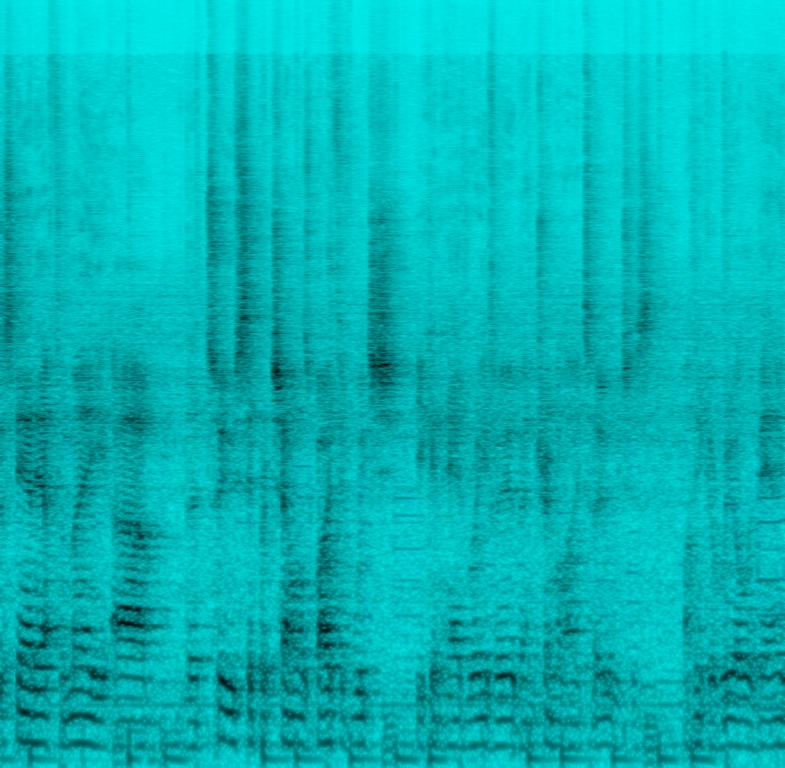
This is the recording of a gear review video. There is a male voice describing the feel of a certain reverb amp. There is a static sound that can be heard while he is talking, because the guitar is still plugged in. A mellow tune can be heard playing from a clean sounding electric guitar in the background.